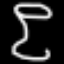
Label: hourglass